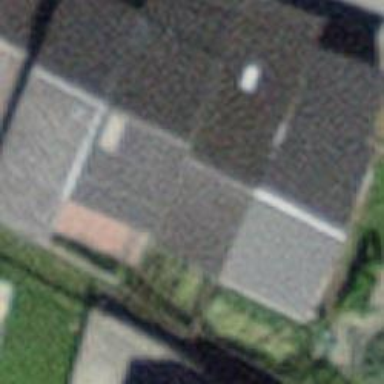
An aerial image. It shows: Terrace building.